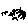
Label: sun